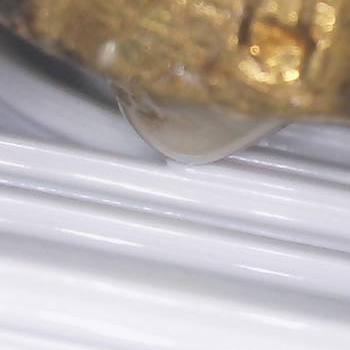
Flow rate: 149%